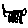
Label: cat